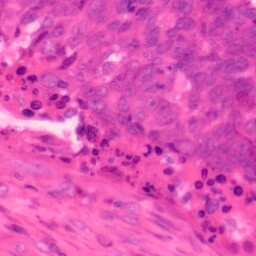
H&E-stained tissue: Colon